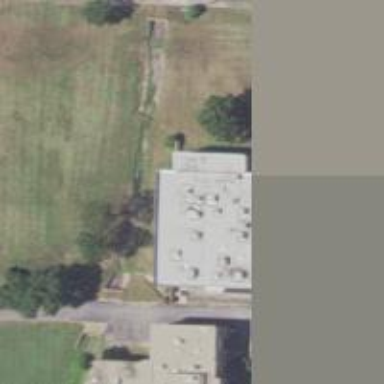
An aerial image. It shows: Clinic.